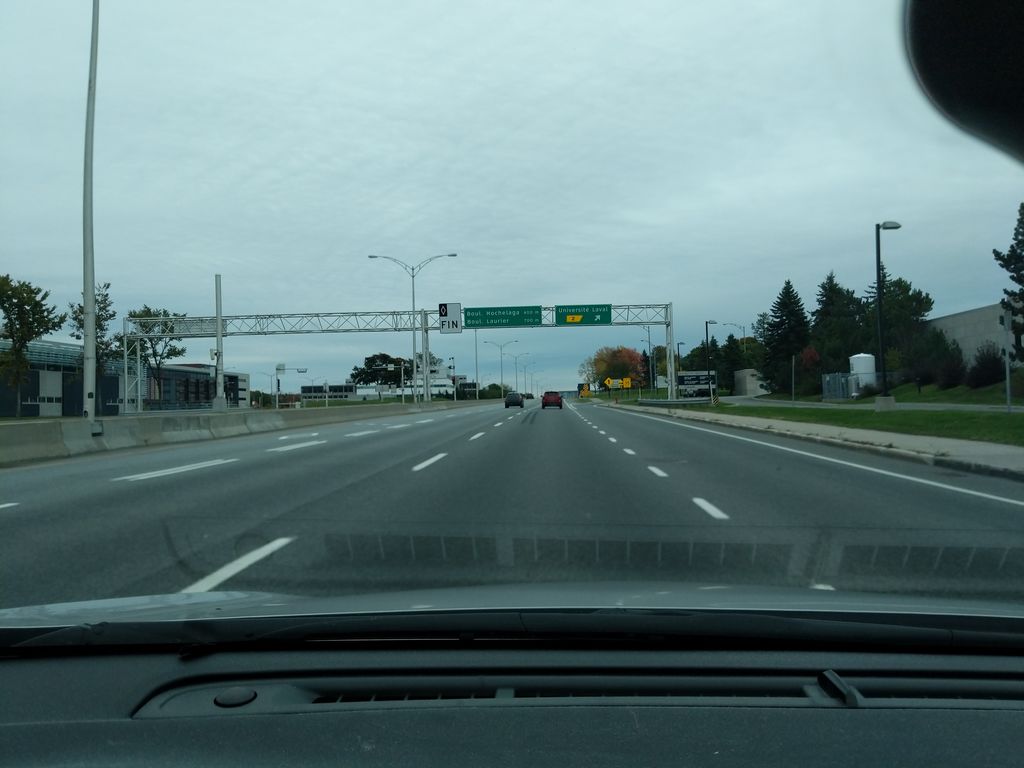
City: quebec_city